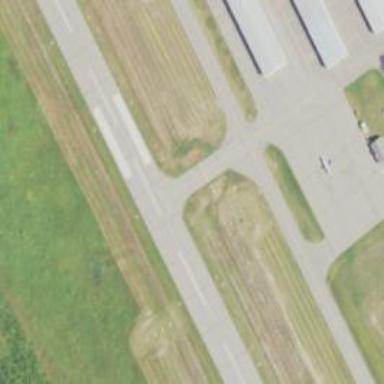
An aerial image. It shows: View of runway in airport.